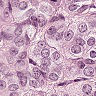
Metastatic tissue present: yes